Brain MRI, t1w sequence, axial 2D slice.
Patient: age 35, sex F, weight 78 kg, height 1.78 m
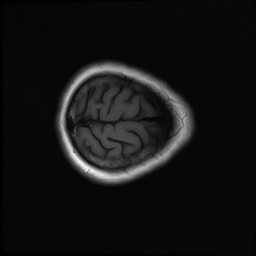